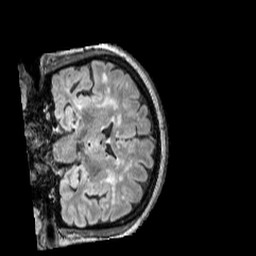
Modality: FLAIR
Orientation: coronal
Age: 62
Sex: female
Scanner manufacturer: siemens
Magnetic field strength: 3 T
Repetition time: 5 s
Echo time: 0.387 s